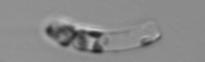
Label: Guinardia_striata